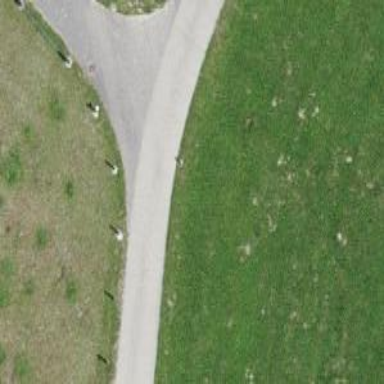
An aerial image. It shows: Well-maintained track road with grade 1 tracktype.